Field crop: maize
Growth stage: 2
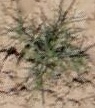
Species: salsola